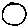
Label: circle